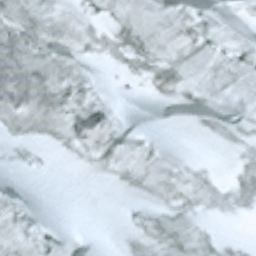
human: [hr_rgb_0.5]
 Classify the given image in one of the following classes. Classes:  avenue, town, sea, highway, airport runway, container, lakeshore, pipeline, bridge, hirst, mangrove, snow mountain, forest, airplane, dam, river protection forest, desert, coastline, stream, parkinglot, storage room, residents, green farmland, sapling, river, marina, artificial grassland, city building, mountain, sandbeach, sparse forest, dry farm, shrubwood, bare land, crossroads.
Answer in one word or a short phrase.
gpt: snow mountain